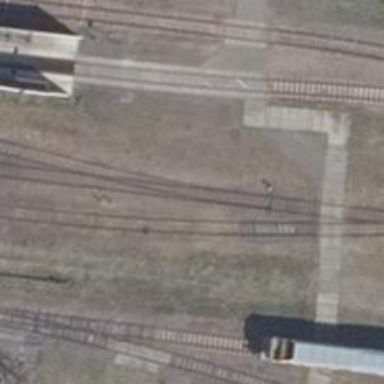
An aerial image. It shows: Railway switch.